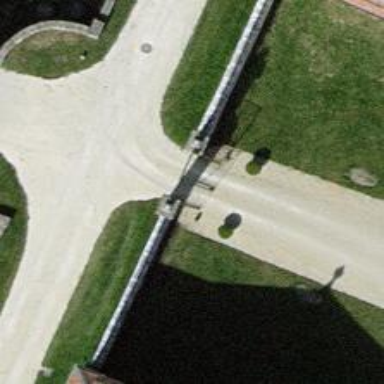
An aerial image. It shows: Gate.